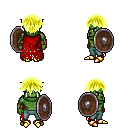
a pixel art fantasy rpg character, male body template, orc, green skin, red tattered cape, teal pants, gold short bangs hairstyle, cloth bracers, gold boots, shield, four views (front, back, left, right), 2x2 character sprite sheet, small pixel art, hard edges, no anti-aliasing